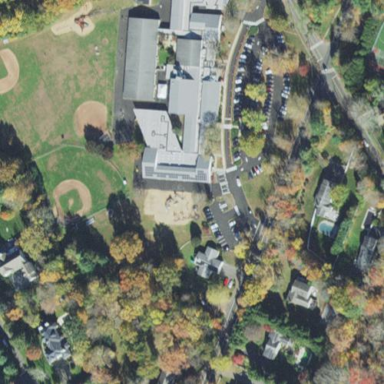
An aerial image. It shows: School.